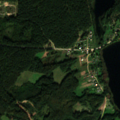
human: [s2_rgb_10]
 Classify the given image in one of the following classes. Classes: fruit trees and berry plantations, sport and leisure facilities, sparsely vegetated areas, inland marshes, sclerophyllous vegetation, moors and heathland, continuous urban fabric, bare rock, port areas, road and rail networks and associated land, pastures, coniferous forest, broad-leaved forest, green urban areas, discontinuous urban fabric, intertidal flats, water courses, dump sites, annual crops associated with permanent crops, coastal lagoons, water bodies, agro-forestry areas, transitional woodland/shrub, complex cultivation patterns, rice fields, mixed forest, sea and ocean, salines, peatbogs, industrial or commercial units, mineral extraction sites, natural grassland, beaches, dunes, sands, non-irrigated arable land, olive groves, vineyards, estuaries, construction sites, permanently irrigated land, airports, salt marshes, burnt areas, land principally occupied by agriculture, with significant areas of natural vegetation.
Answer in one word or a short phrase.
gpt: complex cultivation patterns, land principally occupied by agriculture, with significant areas of natural vegetation, broad-leaved forest, coniferous forest, mixed forest, transitional woodland/shrub, water bodies